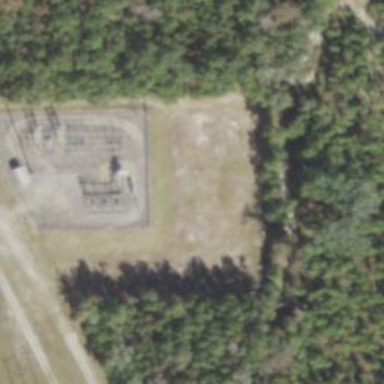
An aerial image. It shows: There is distribution substation enclosed by fence.